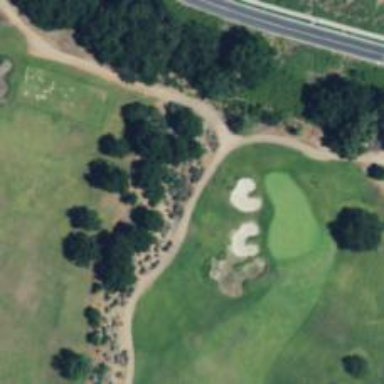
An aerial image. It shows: Path designated for golf carts.